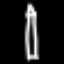
Label: pencil